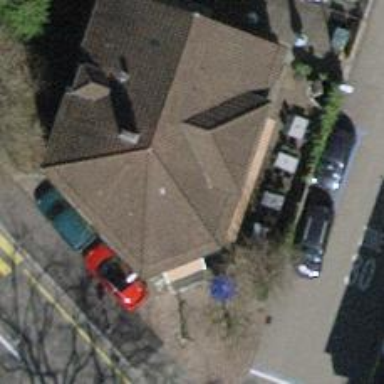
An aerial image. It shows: Restaurant.